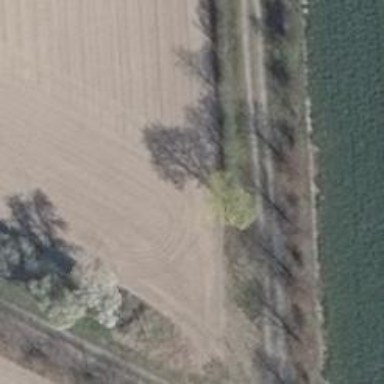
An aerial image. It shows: Row of trees in natural setting.